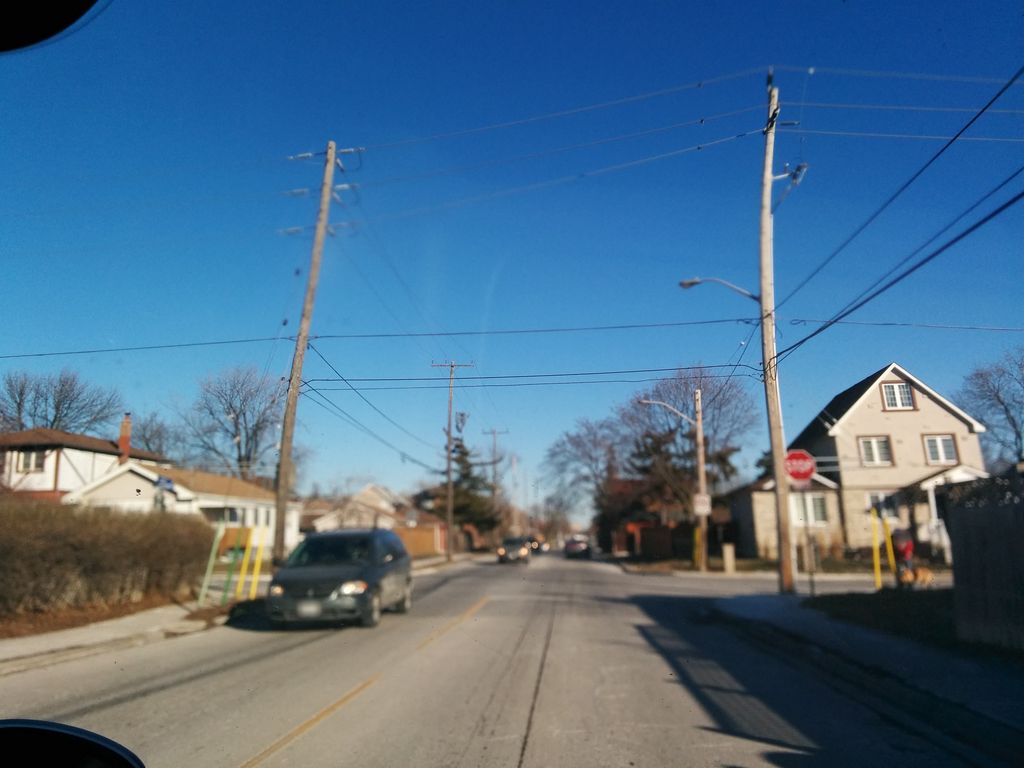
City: toronto